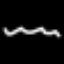
Label: squiggle